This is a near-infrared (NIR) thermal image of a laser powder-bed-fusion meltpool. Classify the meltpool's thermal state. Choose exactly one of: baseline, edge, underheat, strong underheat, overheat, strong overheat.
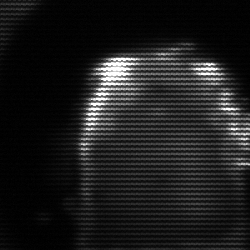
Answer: baseline